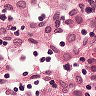
Metastatic tissue present: no